Field crop: maize
Growth stage: 2
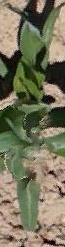
Species: maize